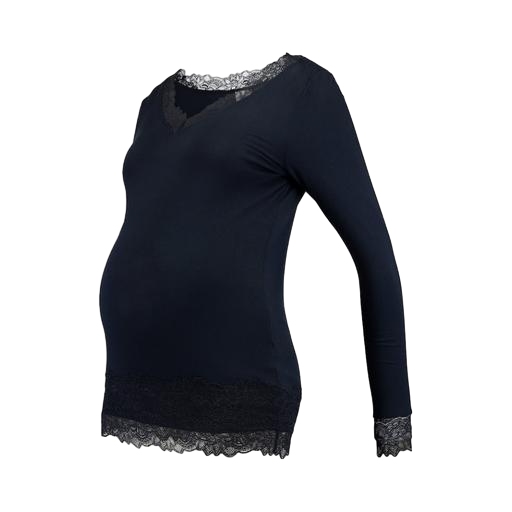
blue ava lace maternity top, black jersey top lace, black maternity vintage soft layering tee, white background